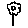
Label: flower